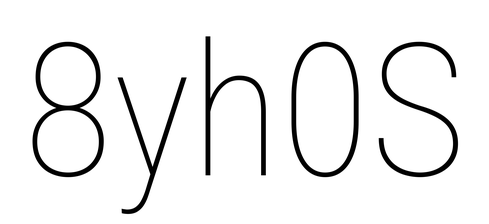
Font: Roboto_Condensed_Thin